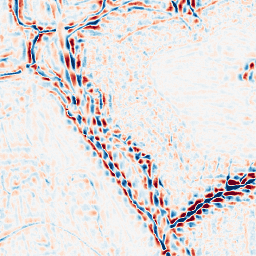
Category: wavelet
Decomposition family: wavelet_dwt
Decomposition parameters: wavelet: db4
level: 3
Upsampling method: cubic_mitchell
Upsampling parameters: scale: 4
Upsampling scale: 4